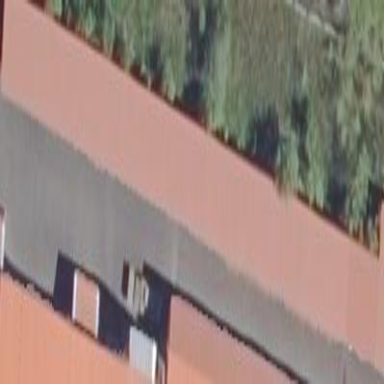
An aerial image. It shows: View of roof of building.